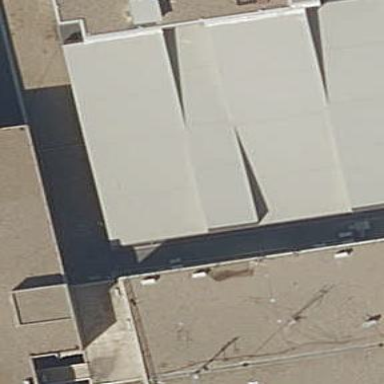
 oriented across. The roof is of white color."